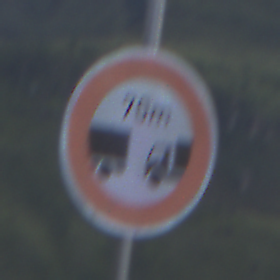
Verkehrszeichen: VerbotUnterschreitenMindestabstand
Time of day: SunriseSunset
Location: Outdoor (Nature)
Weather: PartlyCloudy
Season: NotSpecified
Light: Natural